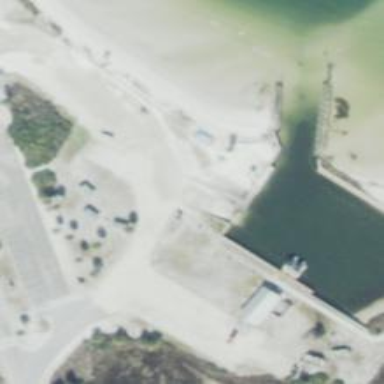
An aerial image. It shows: Slipway on leisure land.